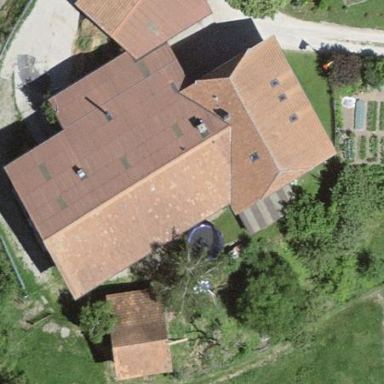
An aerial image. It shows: Farm building.